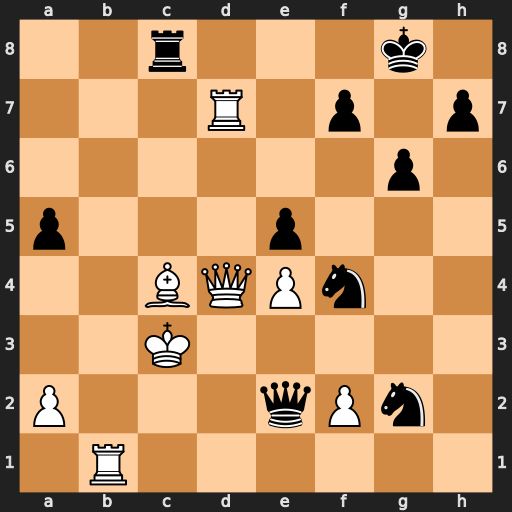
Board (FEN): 2r3k1/3R1p1p/6p1/p3p3/2BQPn2/2K5/P3qPn1/1R6
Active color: w
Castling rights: -
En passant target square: -
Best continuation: Rd8+ Kg7 Qxe5+